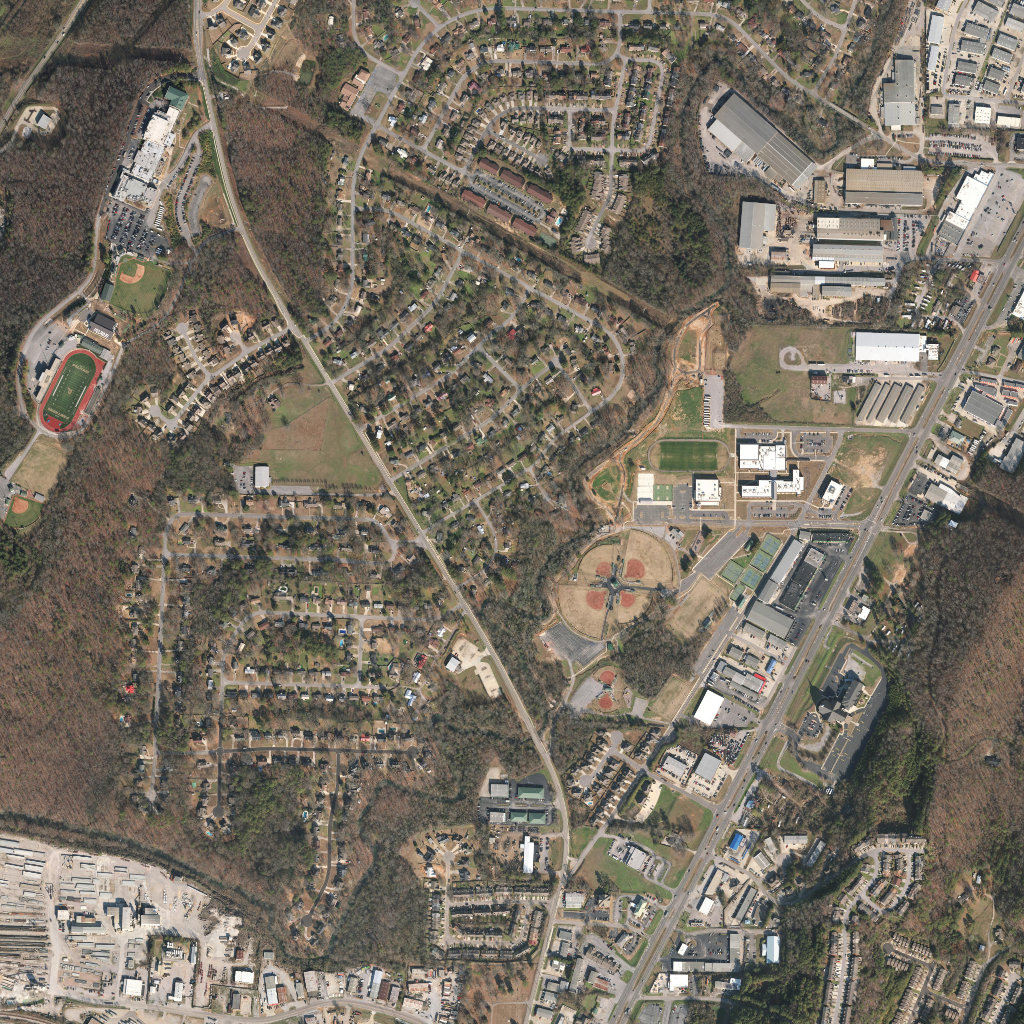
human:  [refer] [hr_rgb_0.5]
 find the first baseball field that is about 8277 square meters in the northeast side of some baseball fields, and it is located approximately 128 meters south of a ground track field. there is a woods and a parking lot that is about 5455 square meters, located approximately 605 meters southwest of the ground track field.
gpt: <box>[[60, 51, 66, 57, 0]]</box>